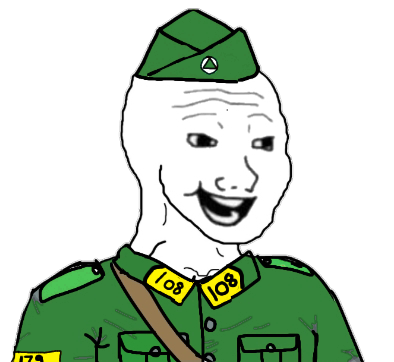
Label: 5_Bloomer